Field crop: maize
Growth stage: 2
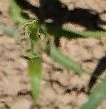
Species: maize